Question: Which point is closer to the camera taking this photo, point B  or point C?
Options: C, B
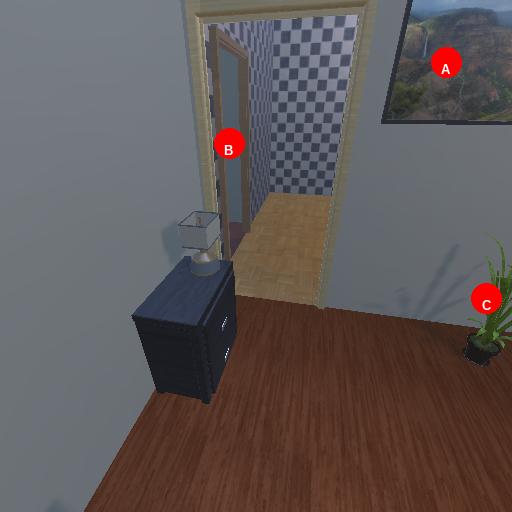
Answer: C